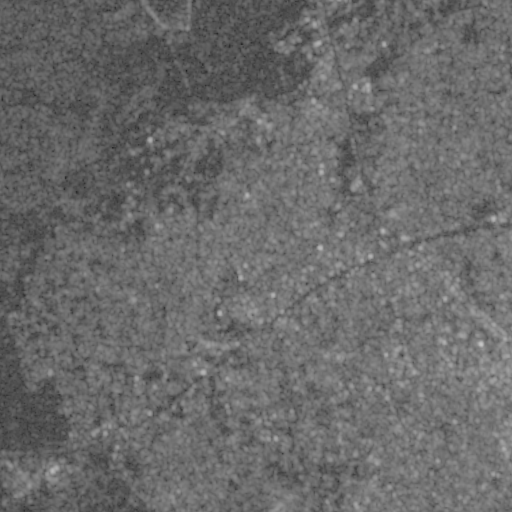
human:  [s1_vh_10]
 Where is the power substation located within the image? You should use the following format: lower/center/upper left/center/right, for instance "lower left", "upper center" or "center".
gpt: The power substation is located in the center right of the image.
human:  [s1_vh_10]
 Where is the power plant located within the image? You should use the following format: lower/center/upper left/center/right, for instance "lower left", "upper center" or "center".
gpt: There is no power plant in the image.

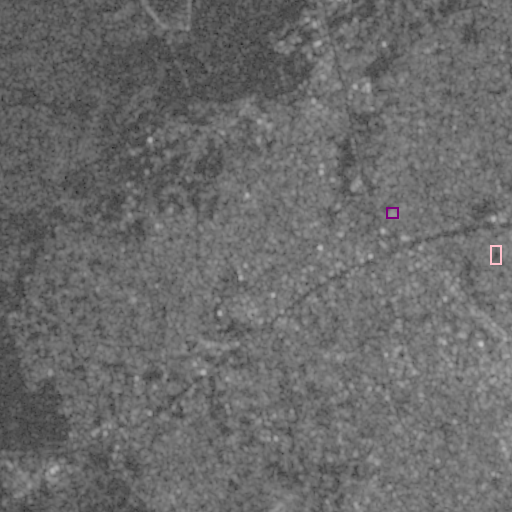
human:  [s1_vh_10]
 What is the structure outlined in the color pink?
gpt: The structure outlined in pink is a park.
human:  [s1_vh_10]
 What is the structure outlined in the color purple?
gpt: The structure outlined in purple is a power substation.
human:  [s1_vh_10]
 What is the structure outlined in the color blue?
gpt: There is no blue outline.